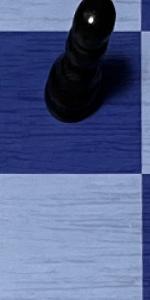
Label: Empty